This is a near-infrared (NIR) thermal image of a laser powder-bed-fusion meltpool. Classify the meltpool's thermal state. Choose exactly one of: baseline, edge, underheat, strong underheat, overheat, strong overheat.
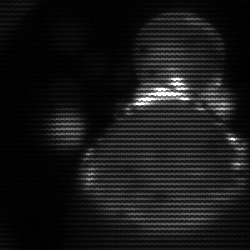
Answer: edge